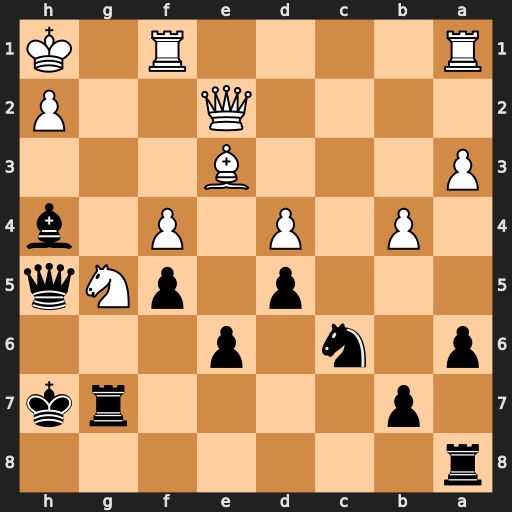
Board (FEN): r7/1p4rk/p1n1p3/3p1pNq/1P1P1P1b/P3B3/4Q2P/R4R1K
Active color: b
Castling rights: -
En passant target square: -
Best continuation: Rxg5 Qxh5+ Rxh5